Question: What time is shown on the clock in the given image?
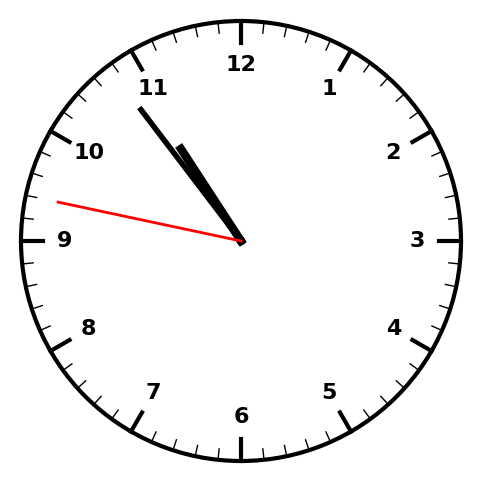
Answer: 10:53:47